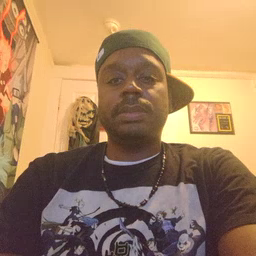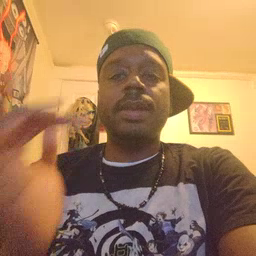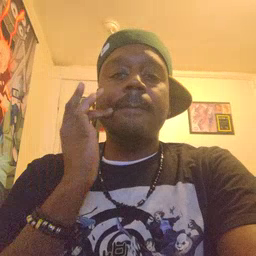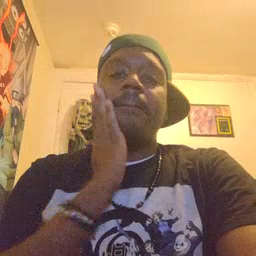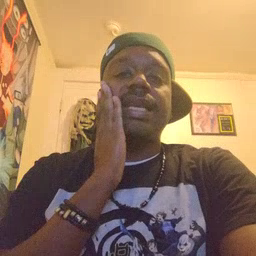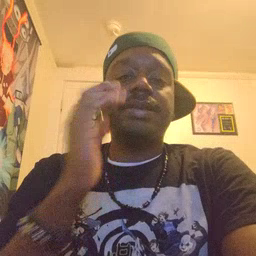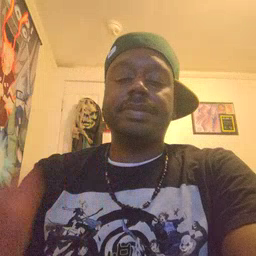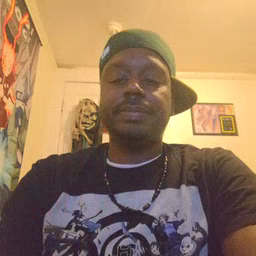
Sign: bee